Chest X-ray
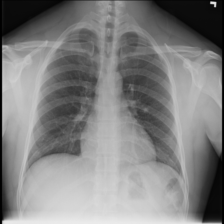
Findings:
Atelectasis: negative
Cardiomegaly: negative
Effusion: negative
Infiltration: negative
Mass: negative
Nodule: negative
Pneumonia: negative
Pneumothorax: negative
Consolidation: negative
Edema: negative
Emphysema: negative
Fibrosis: negative
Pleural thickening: negative
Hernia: negative